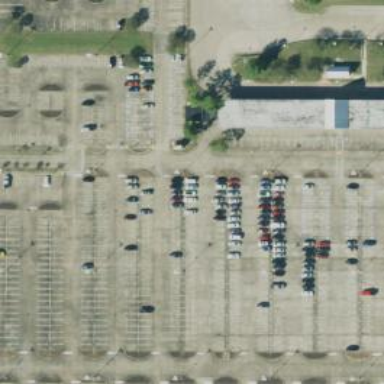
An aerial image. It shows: Parking space.